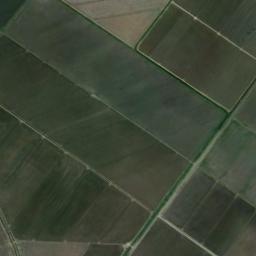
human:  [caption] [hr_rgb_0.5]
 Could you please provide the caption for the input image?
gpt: Several green rectangular farmlands of different sizes are arranged in neat rows .

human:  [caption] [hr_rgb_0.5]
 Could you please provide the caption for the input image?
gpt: Dozens of neatly arranged green rectangular farm fields .

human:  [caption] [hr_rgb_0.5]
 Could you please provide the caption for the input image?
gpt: There are many neat rows of rectangular farmlands .

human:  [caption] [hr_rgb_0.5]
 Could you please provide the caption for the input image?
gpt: There are some green rectangular farmland .

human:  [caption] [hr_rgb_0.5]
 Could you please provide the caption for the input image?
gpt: There are some green and brown rectangular farmlands .